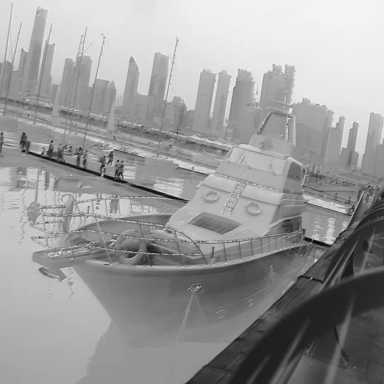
There are five objects shown in the infrared image, including four sailboats, and a canoe.